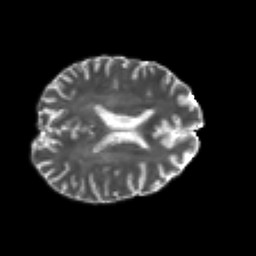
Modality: T2w
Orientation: axial
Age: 31
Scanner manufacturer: philips
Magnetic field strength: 3 T
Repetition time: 8.591 s
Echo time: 0.1268 s